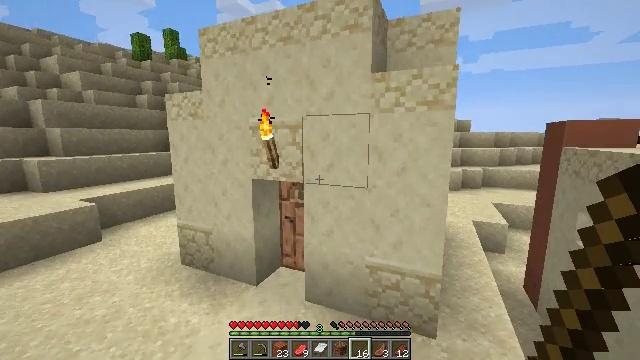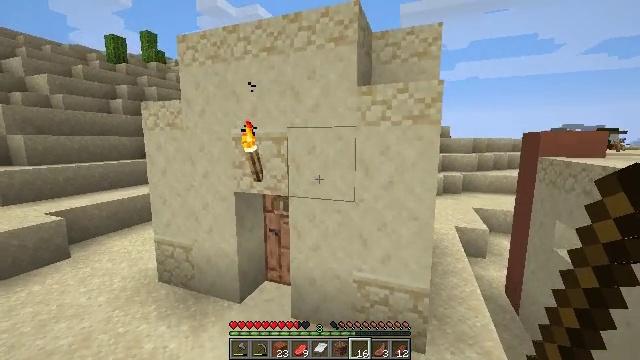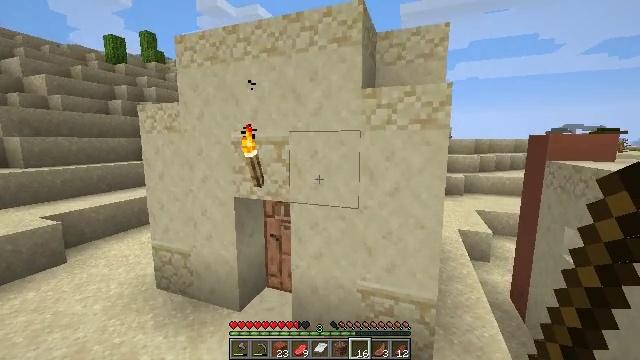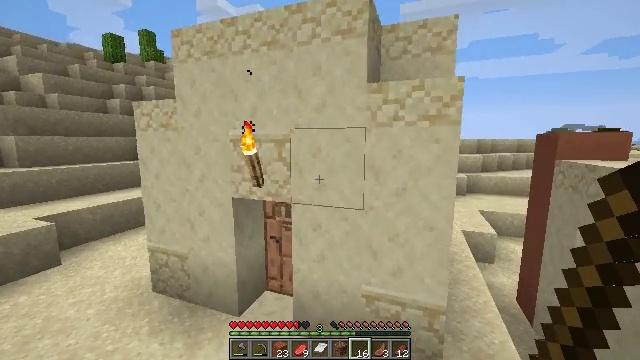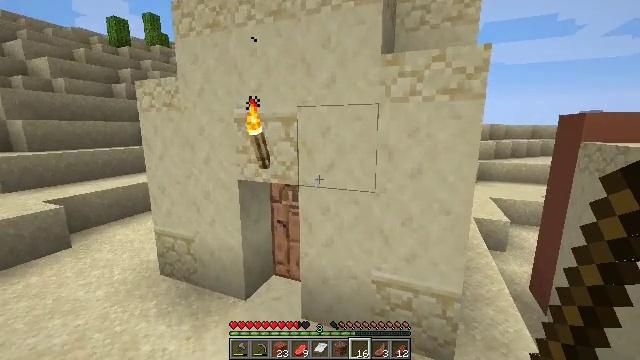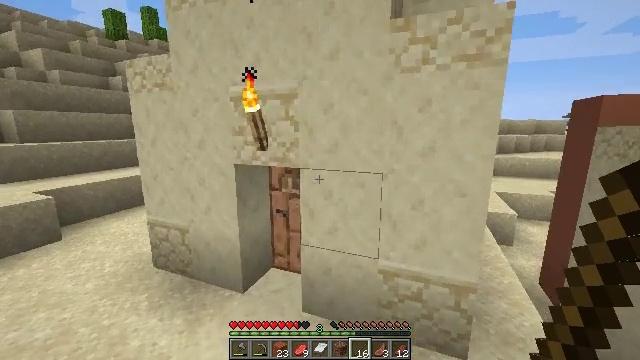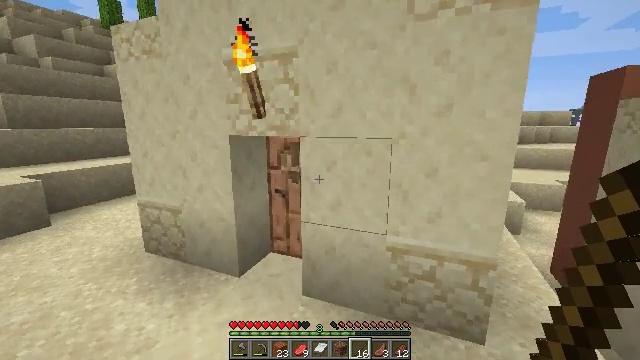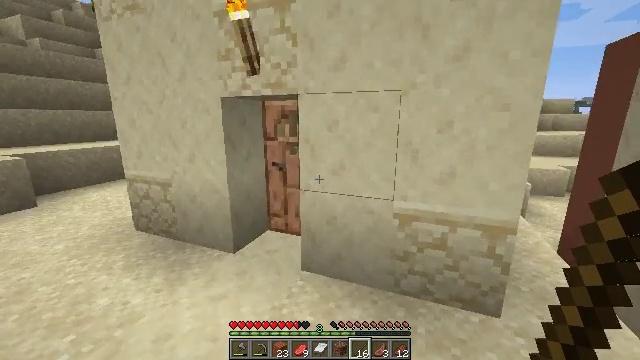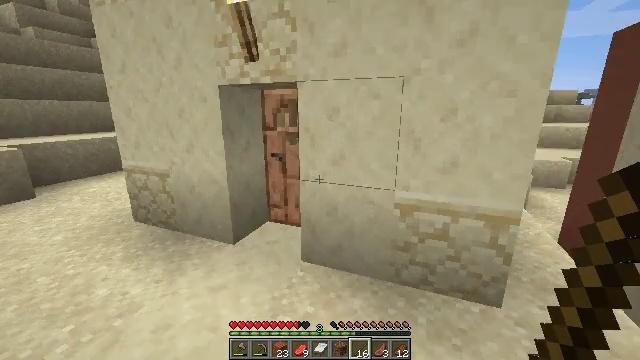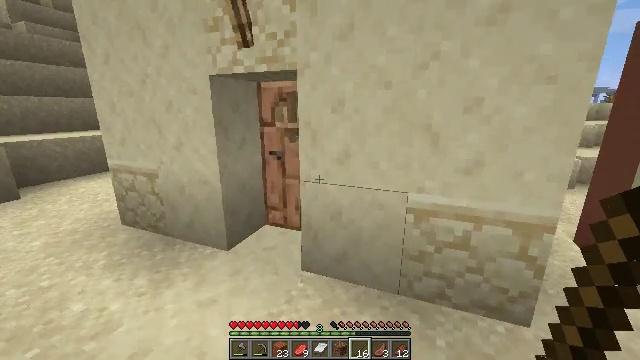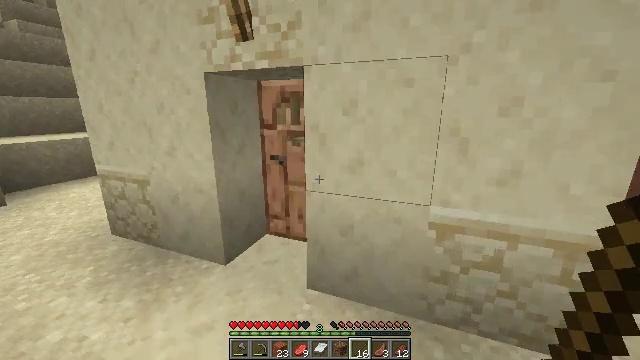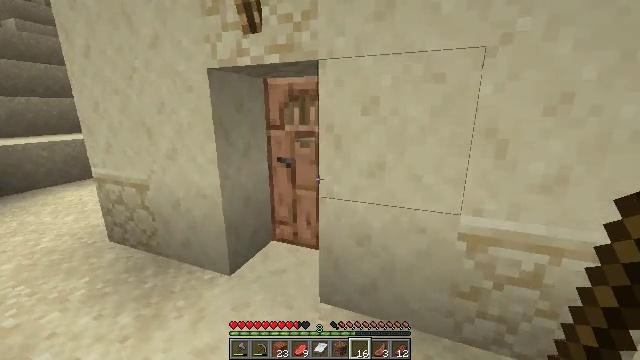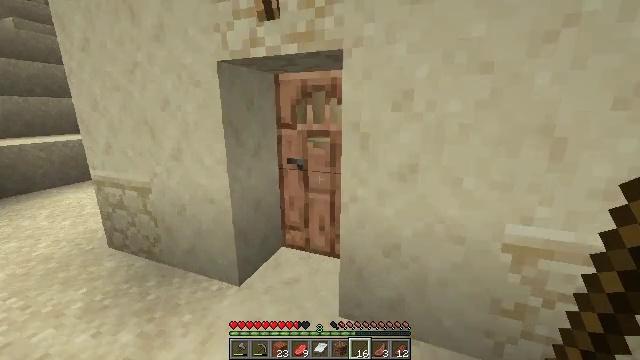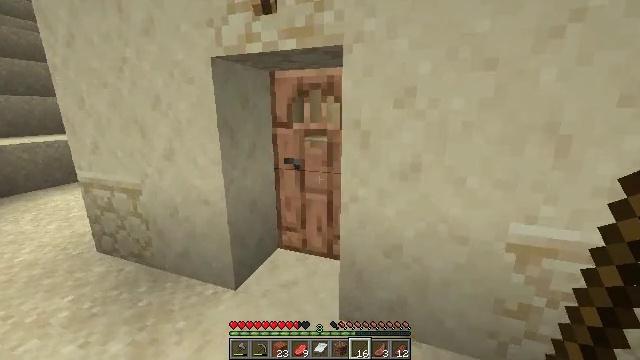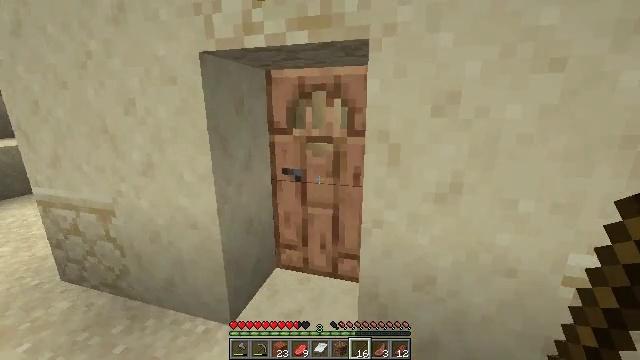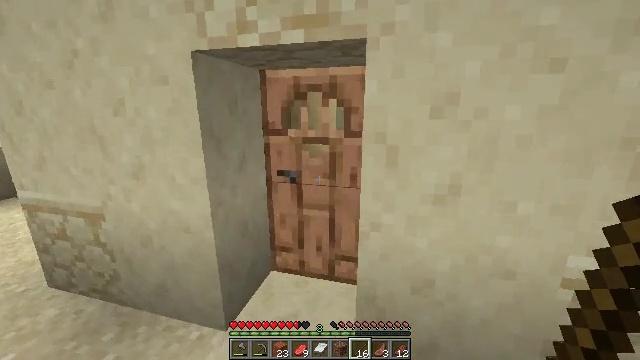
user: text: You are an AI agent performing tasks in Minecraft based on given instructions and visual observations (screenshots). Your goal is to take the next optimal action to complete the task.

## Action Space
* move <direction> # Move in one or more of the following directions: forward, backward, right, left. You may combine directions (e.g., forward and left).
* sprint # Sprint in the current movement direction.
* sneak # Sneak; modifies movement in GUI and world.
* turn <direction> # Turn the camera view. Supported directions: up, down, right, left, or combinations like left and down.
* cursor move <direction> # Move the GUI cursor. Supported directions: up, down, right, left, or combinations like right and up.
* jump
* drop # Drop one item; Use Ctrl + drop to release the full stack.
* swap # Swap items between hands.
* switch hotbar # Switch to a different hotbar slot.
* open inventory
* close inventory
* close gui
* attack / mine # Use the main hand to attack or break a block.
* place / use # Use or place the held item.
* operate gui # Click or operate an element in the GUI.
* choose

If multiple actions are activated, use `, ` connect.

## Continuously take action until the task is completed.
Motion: motion action
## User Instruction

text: Recycle the cyan bed from the house.
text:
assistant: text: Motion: move forward, turn right
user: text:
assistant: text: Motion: move forward
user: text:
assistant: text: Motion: move forward
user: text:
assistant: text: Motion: move forward, turn left and down
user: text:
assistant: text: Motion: move forward
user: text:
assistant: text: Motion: move forward
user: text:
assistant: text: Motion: move forward, turn down
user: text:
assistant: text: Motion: move forward, turn down
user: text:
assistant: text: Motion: move forward
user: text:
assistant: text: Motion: move forward and move left
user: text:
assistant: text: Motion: move forward and move left
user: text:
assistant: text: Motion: move forward and move left
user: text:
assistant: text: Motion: move forward and move left, turn right
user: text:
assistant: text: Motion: move forward, turn right
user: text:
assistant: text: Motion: move forward, turn right
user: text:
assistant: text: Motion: move forward, use / place
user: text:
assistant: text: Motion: move forward, use / place
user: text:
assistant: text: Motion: move forward, use / place
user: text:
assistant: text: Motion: move forward
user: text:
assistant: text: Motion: move forward
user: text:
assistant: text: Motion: move forward
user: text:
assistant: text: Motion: move forward
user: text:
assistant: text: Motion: move forward, turn down
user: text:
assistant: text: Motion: move forward, turn right
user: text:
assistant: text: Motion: move forward, turn right and down
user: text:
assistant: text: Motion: move forward, turn right and down
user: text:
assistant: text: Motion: move forward and move left, turn right and down
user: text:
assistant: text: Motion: move forward and move left
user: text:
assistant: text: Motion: move forward and move left
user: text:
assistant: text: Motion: move forward